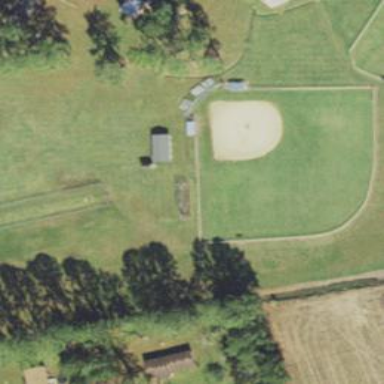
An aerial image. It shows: Baseball pitch for leisure and sports activities.